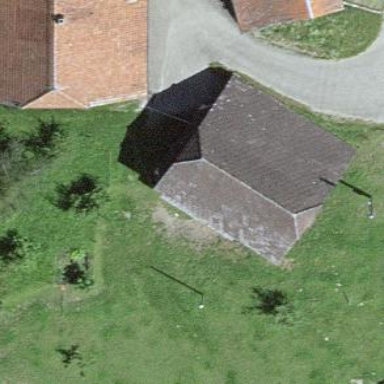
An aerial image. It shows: Rural barn.